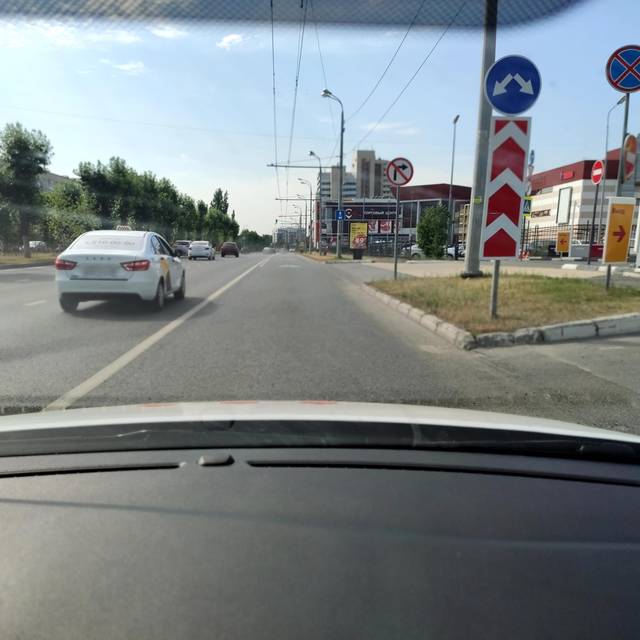
Region: Russia
Coordinates: 55.823, 49.095